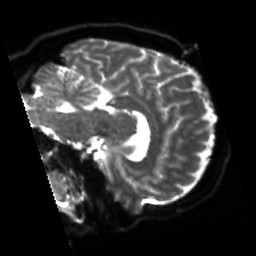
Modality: sbref
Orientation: sagittal
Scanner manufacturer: siemens
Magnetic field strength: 3 T
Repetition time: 4 s
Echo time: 0.0594 s